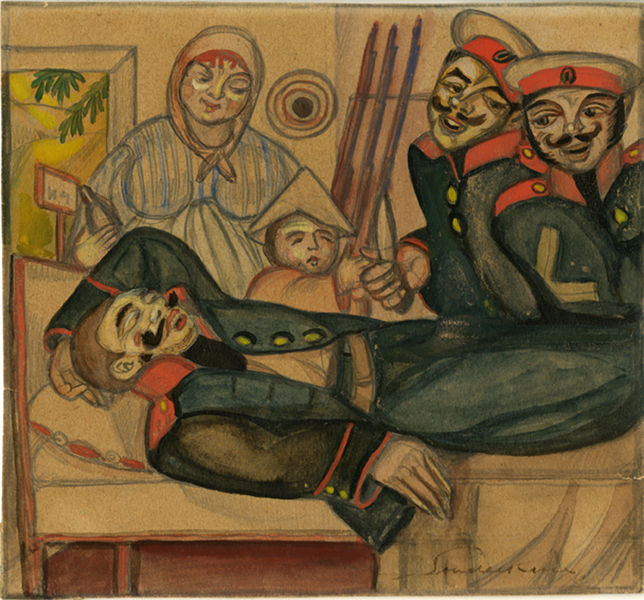
Titel: The Little Soldiers, The Little Soldiers
Künstler: Sergei Iur'evich (Soudeikine, Serge) Sudeikin
Standort: Amherst (Massachusetts, USA)
Institution: Mead Art Museum, Amherst College
Schlagwörter: blau, mann, menschen, fenster, frau, hut, schnurrbart, tod, kind, mutter, farben, blue, hat, kissen, men, military, people, pillow, red, soldaten, soldier, soldiers, window, belt, friends, green, hair, nose, woman, kopftuch, bed, bett, blanket, picture, liegend, freude, lachen, krank, militär, uniform, uniformen, ehefrau, hand, leid, man, müde, ear, death, boy, child, eyes, drawing, paper, gewehre, marine, color, mouth, army, hats, sketch, jacket, dead, injured, sailor, arms, ink, diagonal, watercolor, watercolour, pencil, papierhut, crayon, sleep, sleeping, paint, composition, mexico, drunk, kid, dagger, lay, russian, mustache, moustache, gun, guns, knife, sign, dying, spear, nurse, wife, sick, musket, wounded, teeth, teetj, humour, chils